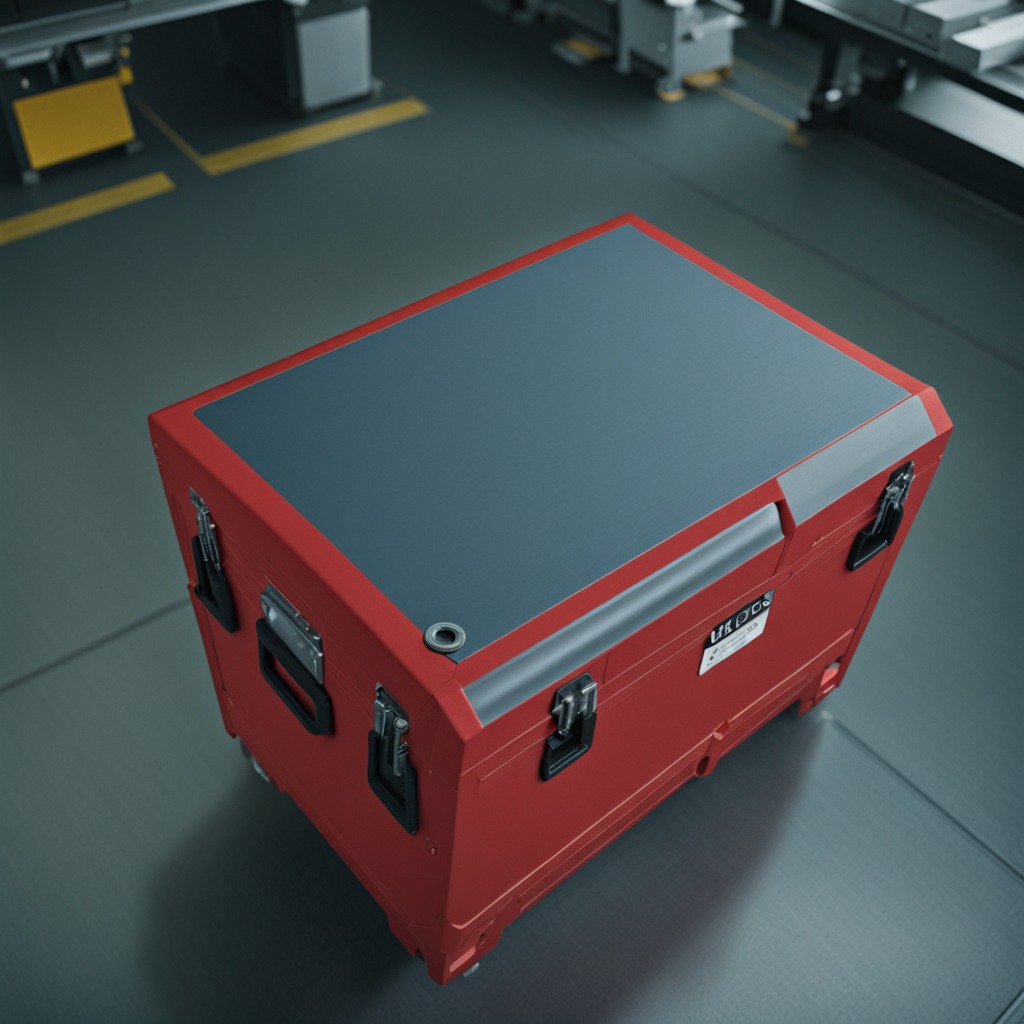
A flat metal washer is lying on the toolbox surface.